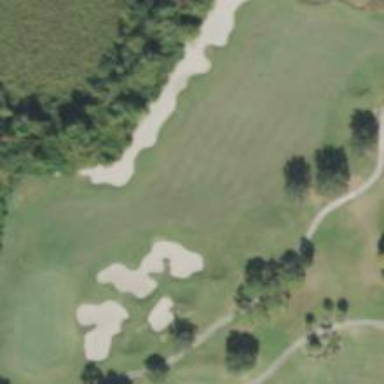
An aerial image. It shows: Grassy area designated as golf fairway.